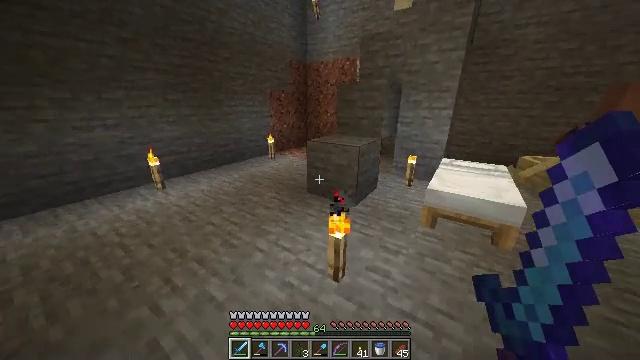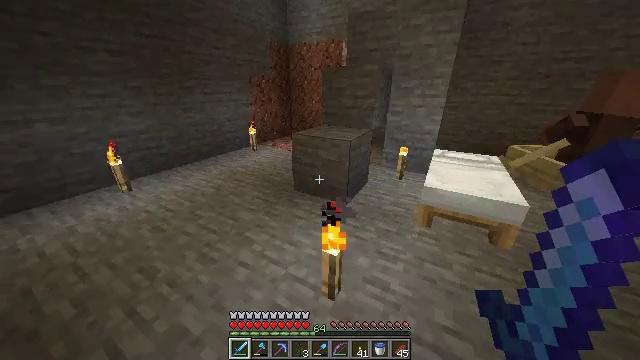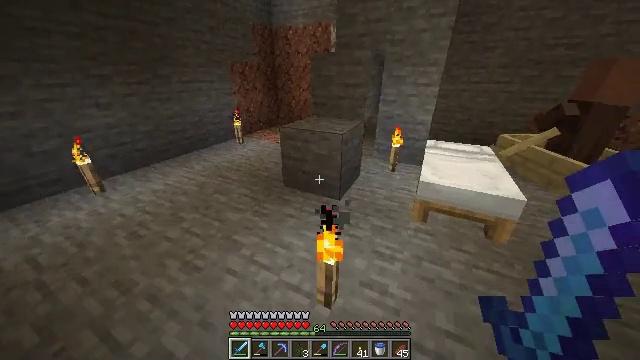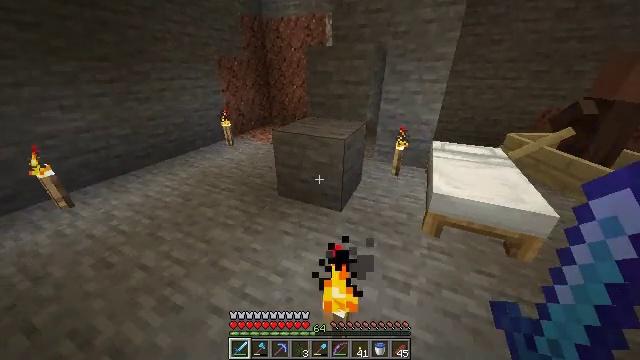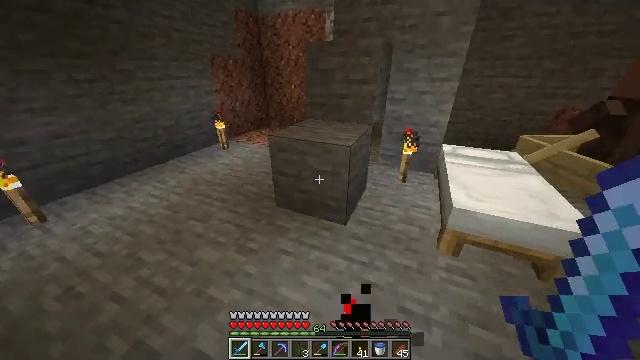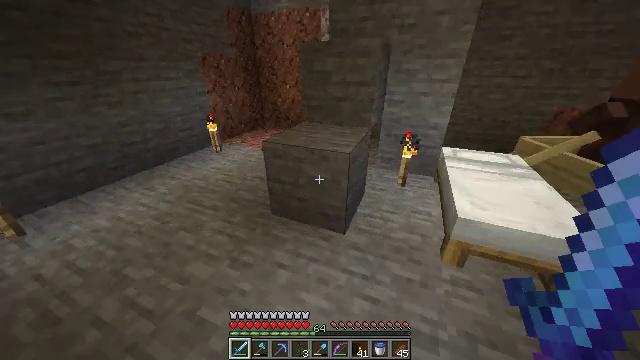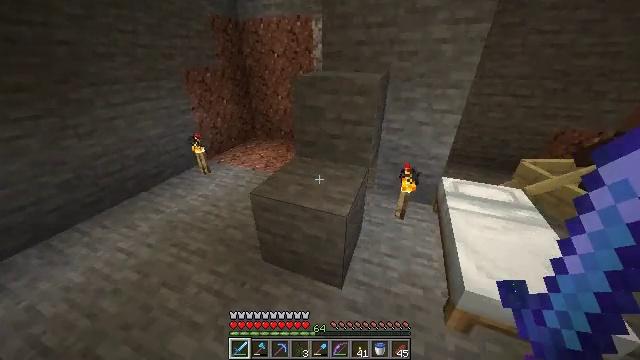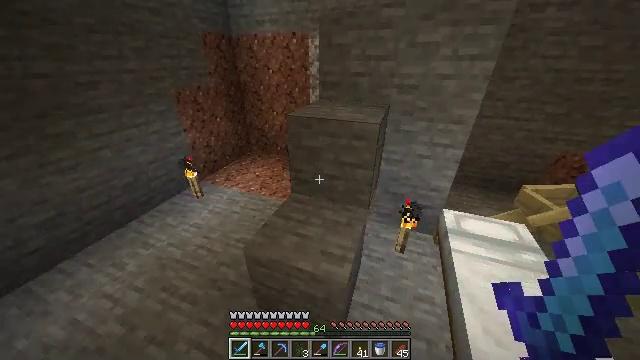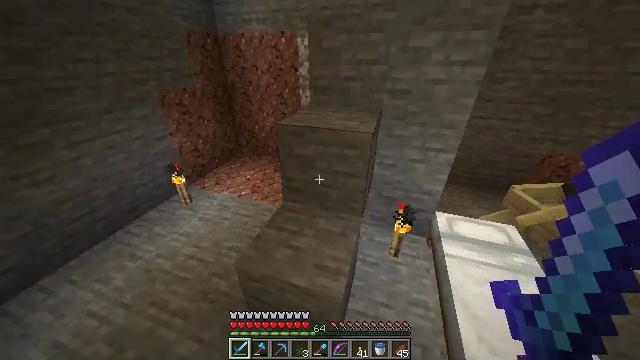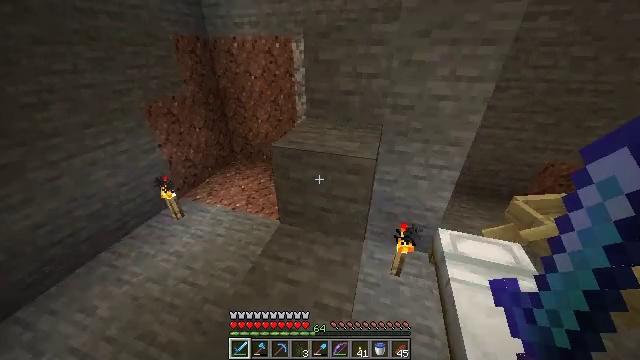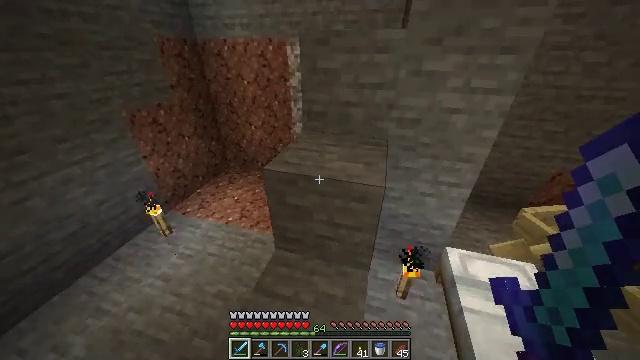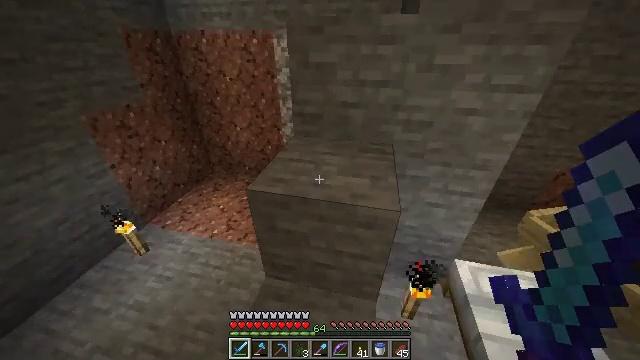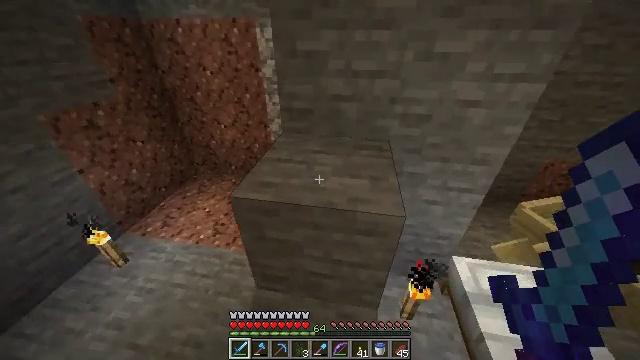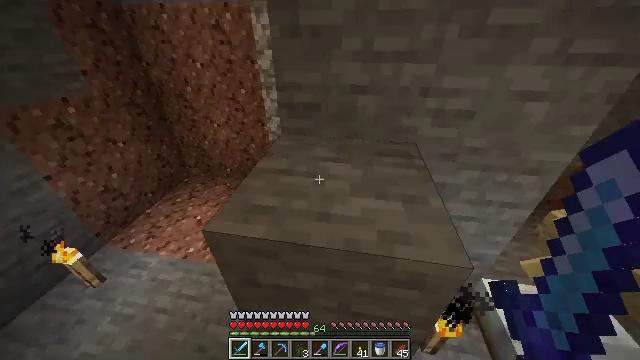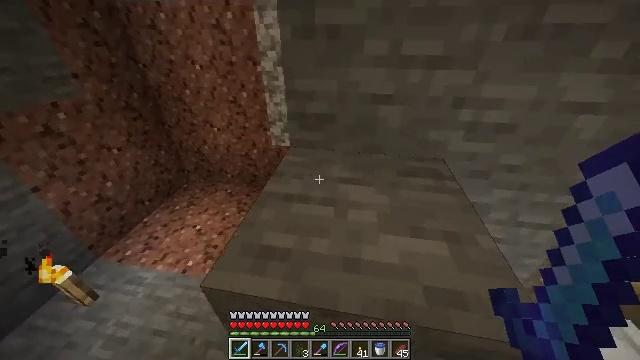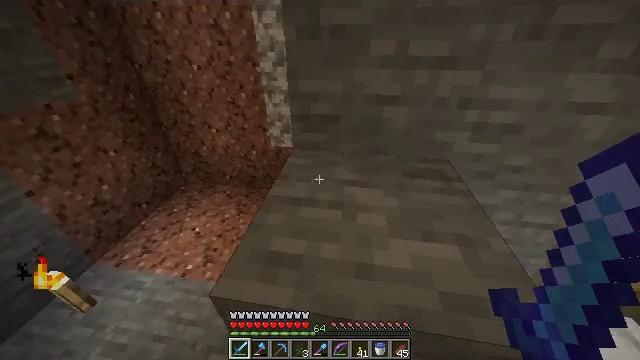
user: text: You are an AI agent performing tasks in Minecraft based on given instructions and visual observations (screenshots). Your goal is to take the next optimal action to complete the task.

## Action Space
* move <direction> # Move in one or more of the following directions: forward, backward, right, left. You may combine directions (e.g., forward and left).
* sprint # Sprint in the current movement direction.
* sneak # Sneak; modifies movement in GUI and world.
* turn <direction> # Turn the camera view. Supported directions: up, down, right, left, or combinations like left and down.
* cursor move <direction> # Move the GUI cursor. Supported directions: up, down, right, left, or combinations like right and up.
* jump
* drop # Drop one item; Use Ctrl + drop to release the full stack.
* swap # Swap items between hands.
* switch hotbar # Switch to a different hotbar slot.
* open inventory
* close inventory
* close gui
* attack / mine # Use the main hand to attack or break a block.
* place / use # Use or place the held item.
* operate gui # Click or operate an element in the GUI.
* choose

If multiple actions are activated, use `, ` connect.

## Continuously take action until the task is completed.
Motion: motion action
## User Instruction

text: Gather melon for food.
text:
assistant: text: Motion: move forward, sprint, turn right and down
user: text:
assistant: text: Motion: move forward, sprint, turn right and down
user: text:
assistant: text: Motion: move forward, turn right and down
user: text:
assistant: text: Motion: move forward
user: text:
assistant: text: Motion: move forward, turn right, jump
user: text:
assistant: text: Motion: move forward, turn right and down, jump
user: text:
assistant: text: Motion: move forward, jump
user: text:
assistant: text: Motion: move forward, turn right and down, jump
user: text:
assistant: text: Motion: move forward, turn right
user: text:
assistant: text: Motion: move forward, turn right
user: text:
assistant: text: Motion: move forward, turn right
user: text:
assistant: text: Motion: move forward, turn right and down
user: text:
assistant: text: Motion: move forward
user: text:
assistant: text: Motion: move forward
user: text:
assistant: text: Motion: move forward
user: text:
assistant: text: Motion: move forward, turn right, jump
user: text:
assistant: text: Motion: move forward and move right, jump
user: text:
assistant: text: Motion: move forward and move right, jump
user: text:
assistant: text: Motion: move forward and move right, jump
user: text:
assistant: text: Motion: move forward
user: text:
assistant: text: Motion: move forward
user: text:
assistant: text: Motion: move forward
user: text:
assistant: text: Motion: move forward
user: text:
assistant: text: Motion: move forward, turn right and down
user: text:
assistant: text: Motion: move forward, turn right and down
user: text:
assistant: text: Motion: move forward, turn right and down
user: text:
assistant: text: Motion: move forward
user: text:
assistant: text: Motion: move forward
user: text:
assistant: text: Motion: move forward, turn down
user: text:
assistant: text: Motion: move forward, turn left and down, jump